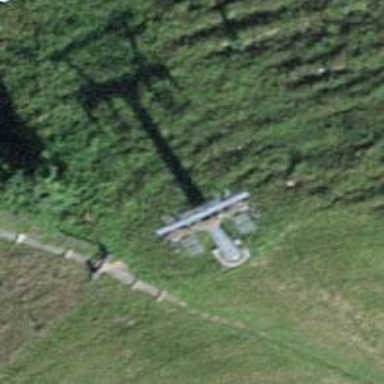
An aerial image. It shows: Pylon for aerialway.